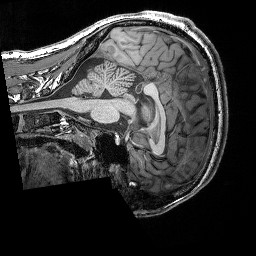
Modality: T1w
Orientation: sagittal
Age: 27
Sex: male
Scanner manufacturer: siemens
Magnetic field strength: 3 T
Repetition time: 2.25 s
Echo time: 0.00418 s